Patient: sex M, age 58
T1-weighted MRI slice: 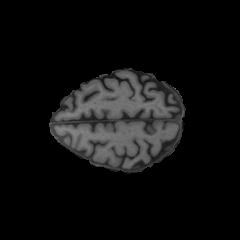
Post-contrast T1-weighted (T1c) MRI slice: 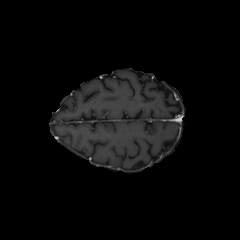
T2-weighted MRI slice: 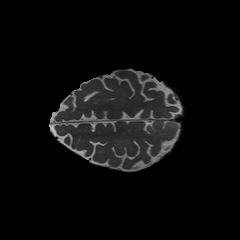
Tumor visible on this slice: no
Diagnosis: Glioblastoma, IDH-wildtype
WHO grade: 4